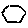
Label: hexagon